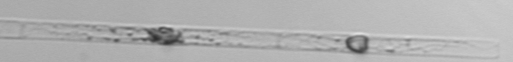
Label: Dactyliosolen_blavyanus